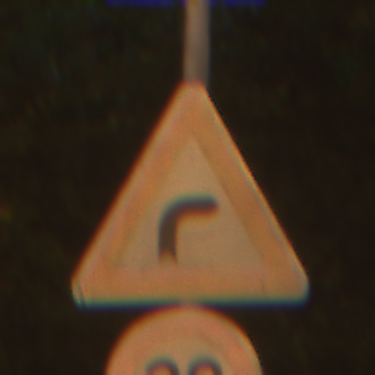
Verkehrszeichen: KurveRechts
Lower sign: Geschwindigkeit30
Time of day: Night
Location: Outdoor (Urban)
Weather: Clear
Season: NotSpecified
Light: Artificial